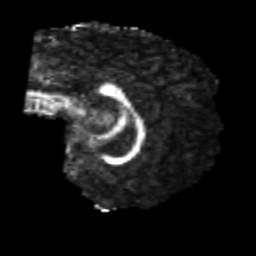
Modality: FA
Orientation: sagittal
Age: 22
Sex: male
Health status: healthy
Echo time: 0.074 s